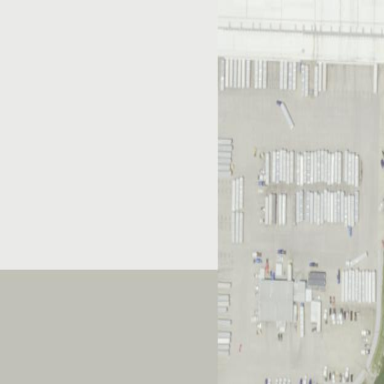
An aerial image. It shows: Warehouse building.